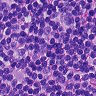
Metastatic tissue present: no